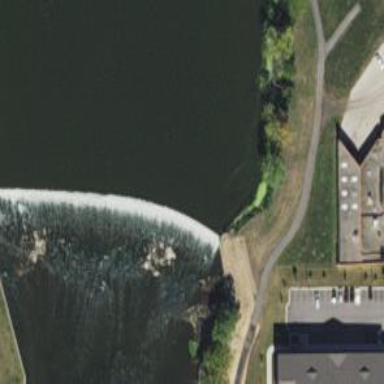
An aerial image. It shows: Weir in waterway.